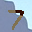
Label: 7